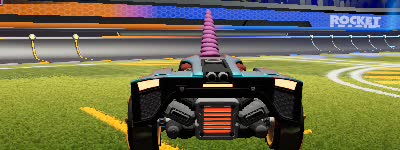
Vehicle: breakout